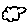
Label: cloud